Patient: sex M, age 57
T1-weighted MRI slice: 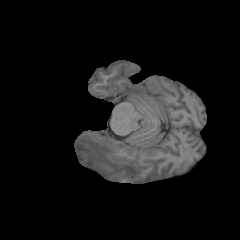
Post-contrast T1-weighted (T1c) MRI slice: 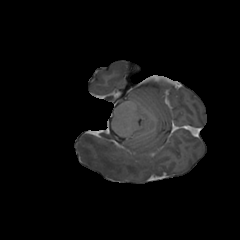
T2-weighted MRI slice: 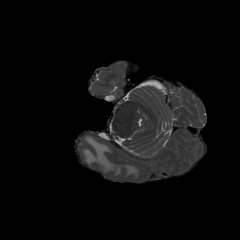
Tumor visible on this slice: yes
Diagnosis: Glioblastoma, IDH-wildtype
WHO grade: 4